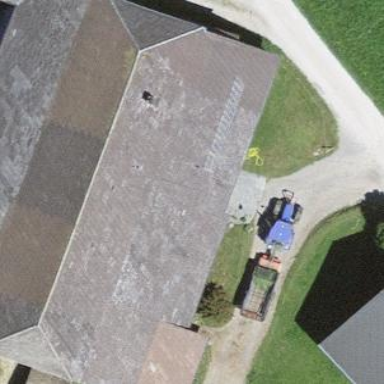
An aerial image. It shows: Farm building.